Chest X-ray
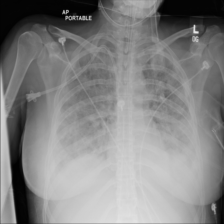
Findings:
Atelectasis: negative
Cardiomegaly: negative
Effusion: negative
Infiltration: positive
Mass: negative
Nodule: negative
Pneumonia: negative
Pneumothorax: negative
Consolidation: negative
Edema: negative
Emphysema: negative
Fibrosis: negative
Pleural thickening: negative
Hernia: negative